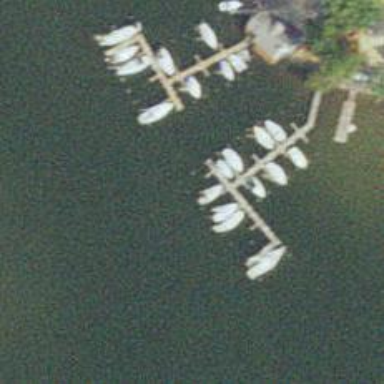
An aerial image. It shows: Man-made pier.